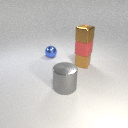
small brown rubber cube to the right of large gray metal cylinder